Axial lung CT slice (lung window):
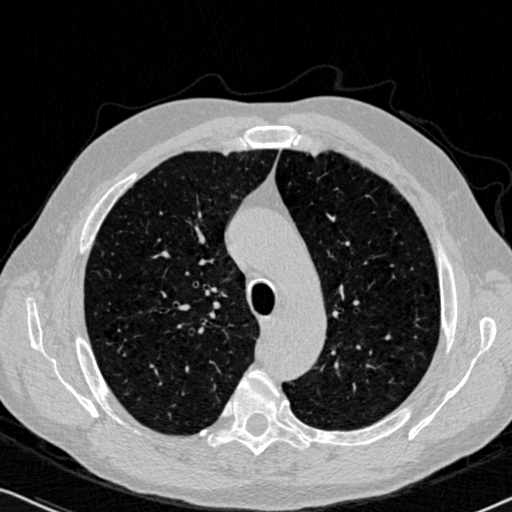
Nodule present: no